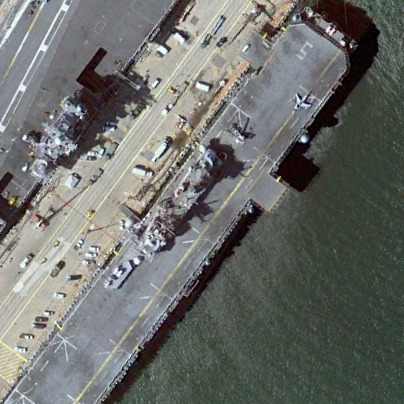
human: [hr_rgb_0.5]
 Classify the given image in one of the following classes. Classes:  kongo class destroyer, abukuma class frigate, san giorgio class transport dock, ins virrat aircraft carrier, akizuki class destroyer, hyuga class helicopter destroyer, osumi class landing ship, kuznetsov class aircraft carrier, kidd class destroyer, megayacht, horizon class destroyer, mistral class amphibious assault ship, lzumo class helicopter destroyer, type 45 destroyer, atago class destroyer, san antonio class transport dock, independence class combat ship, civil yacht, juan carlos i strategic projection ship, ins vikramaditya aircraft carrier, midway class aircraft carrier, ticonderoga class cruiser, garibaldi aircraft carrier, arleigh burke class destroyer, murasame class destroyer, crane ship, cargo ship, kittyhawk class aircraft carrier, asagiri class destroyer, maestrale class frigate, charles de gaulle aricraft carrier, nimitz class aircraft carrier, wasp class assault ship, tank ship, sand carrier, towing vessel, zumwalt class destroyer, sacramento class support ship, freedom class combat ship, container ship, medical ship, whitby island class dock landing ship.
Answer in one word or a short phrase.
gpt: Wasp class assault ship